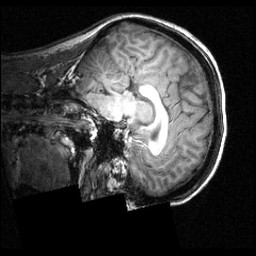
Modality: T1w
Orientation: sagittal
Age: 24
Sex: female
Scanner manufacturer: siemens
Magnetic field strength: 3.951 T
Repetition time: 1.5 s
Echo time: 0.00335 s